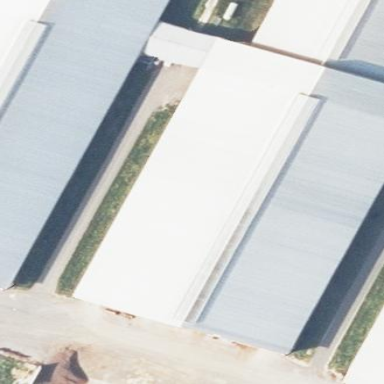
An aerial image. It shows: Cowshed building.